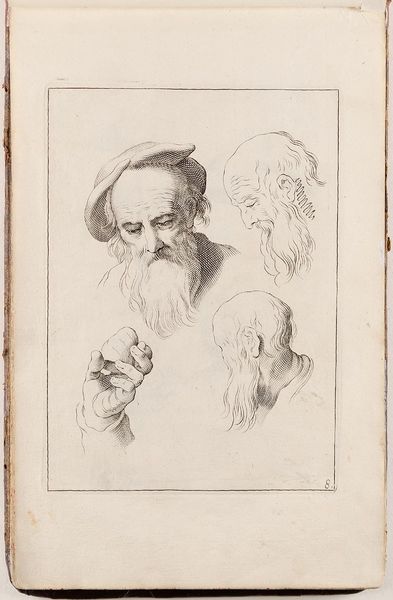
Titel: Kopfstudien, Blatt 8 aus der Folge 'Fondamenten der Teecken-Konst aerdigh geinverteert door Abraham Bloemaert'
Künstler: Abraham Bloemaert
Standort: Hamburg
Institution: Museum für Kunst und Gewerbe Hamburg
Schlagwörter: akt, hand, kopf, mann, schatten, hut, profil, skizze, zeichnung, bart, gesicht, figur, papier, studie, grafik, graphik, fotografie, photographie, druckgraphik, druckgrafik, stich, kopfstudie, kupferstich, teile, skizzenblatt, anatomiestudie, disegno, gerippt, figurenstudie, zeichenkunst, reproduktionen, druckerzeugnisse, körper, körperteile, körpers, ornamentstich, vorlageblätter, skizzenbalt